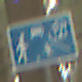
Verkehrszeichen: BeginnVerkehrsberuhigterBereich
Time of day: MorningAfternoon
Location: Outdoor (Nature)
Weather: Overcast
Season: Winter
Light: Natural